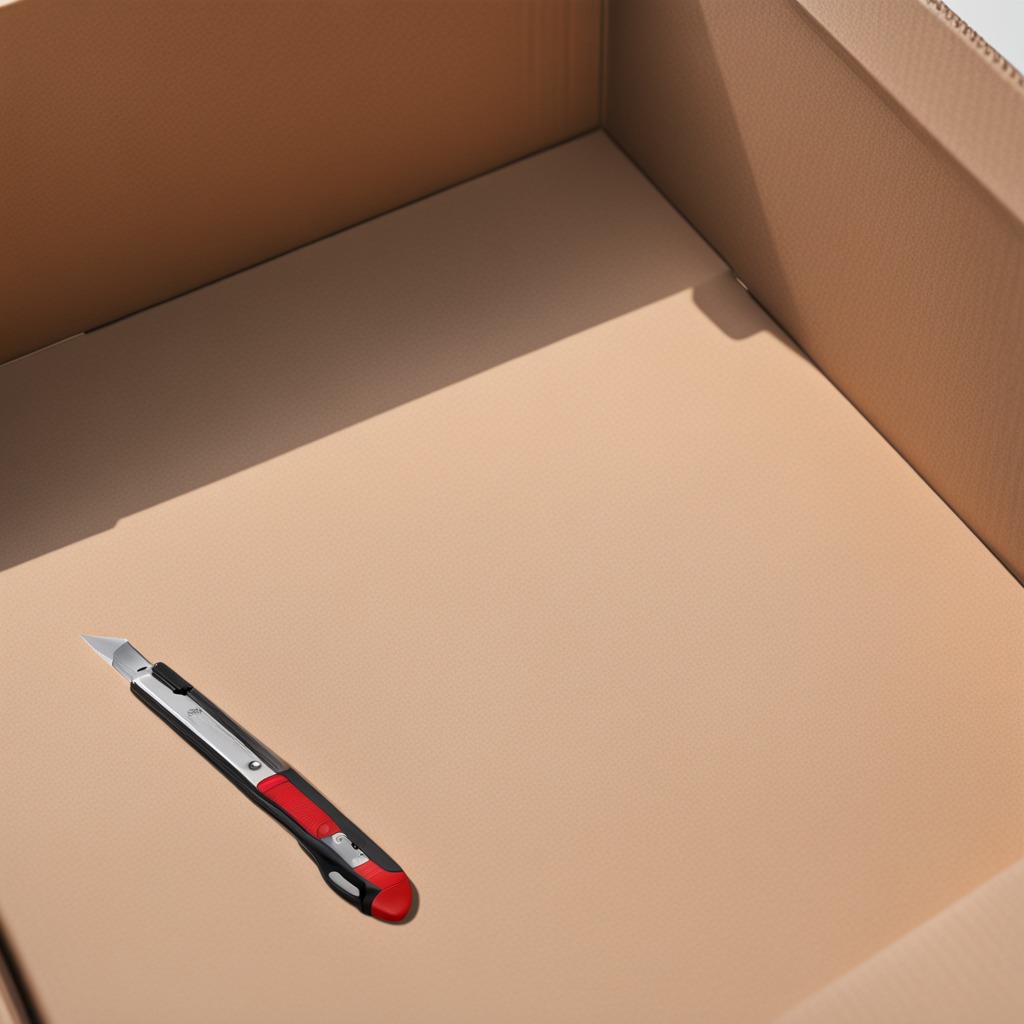
A utility knife is lying on a cardboard box surface in an outdoor workshop during daytime bright natural light soft shadows slightly creased but